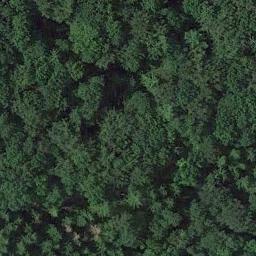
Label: forest